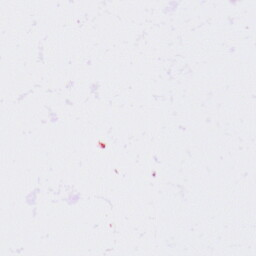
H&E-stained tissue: Lung